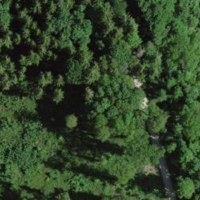
EUNIS habitat code: 44
Species observed at this site:
Aegopodium podagraria
Chamaenerion dodonaei